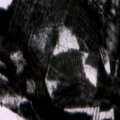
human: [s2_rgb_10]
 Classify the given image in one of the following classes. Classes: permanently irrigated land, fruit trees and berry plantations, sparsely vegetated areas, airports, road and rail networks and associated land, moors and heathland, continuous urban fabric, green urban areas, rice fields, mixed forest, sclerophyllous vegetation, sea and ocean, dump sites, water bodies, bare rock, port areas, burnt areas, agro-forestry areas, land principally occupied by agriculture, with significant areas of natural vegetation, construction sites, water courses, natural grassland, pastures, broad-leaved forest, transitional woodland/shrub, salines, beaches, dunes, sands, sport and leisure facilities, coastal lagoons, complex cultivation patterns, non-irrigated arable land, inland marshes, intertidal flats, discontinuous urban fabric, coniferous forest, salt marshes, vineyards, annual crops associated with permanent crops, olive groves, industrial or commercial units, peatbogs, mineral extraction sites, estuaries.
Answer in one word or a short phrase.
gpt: non-irrigated arable land, coniferous forest, mixed forest, transitional woodland/shrub